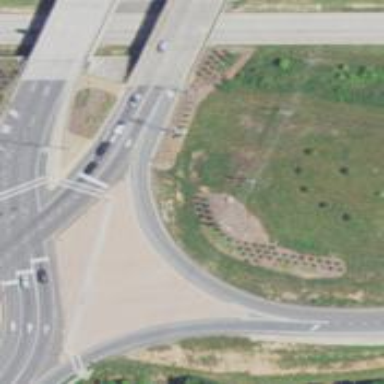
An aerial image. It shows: Motorway link at Diverging Diamond Interchange (DDI) junction.